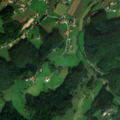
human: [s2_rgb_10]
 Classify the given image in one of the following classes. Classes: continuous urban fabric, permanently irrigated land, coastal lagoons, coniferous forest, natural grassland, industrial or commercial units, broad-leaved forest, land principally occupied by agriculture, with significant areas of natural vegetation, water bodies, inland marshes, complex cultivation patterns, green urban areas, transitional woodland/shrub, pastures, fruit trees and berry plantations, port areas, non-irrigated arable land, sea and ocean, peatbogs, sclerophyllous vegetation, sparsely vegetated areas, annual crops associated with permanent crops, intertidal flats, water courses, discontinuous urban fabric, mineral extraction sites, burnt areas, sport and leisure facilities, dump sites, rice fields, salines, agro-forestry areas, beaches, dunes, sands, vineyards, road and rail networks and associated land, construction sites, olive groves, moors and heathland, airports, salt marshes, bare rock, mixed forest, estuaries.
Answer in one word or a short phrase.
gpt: discontinuous urban fabric, pastures, broad-leaved forest